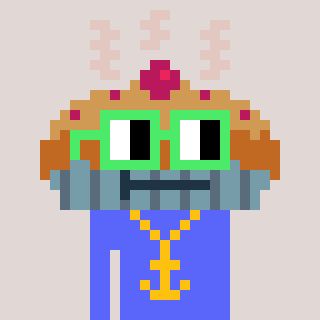
a pixel art character with square light green glasses, a pie-shaped head and a purple-colored body on a warm background